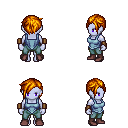
a pixel art fantasy rpg character, female body template, dark elf, purple skin, blue vest, teal pants, dark blonde pixie cut hairstyle, leather bracers, maroon shoes, four views (front, back, left, right), 2x2 character sprite sheet, small pixel art, hard edges, no anti-aliasing